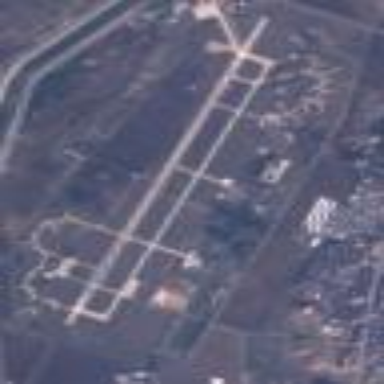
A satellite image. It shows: Military airfield located within aerodrome.